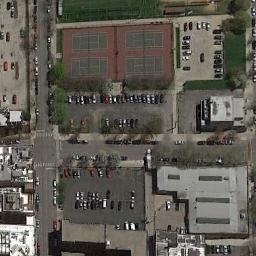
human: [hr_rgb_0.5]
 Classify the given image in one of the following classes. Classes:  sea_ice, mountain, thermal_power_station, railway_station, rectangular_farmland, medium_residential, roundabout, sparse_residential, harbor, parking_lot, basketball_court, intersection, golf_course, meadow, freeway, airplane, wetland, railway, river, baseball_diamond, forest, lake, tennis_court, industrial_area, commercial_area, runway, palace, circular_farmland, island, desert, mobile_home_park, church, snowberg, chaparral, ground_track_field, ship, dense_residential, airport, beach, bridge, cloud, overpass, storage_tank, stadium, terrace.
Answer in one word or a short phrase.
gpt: tennis_court